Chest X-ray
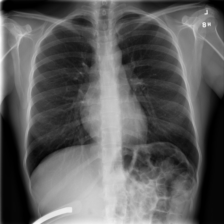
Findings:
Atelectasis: negative
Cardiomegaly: negative
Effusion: negative
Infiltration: negative
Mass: negative
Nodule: negative
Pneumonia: negative
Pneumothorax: negative
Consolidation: negative
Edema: negative
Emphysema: negative
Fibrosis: negative
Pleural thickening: negative
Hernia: negative